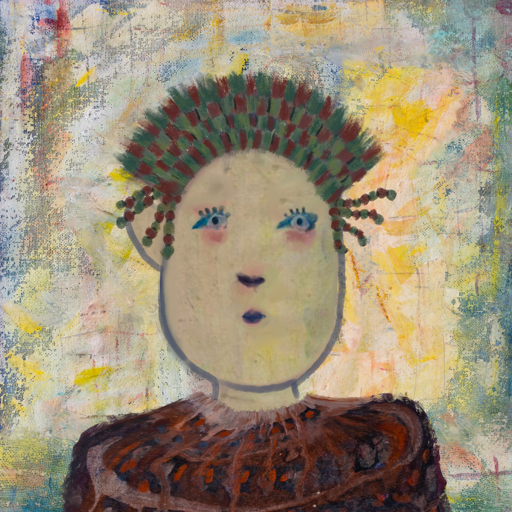
Background: Irani, Head And Neck Front: Hill_Girl, Face Front: Hill_Girl, Bust: Hypocrite, Hair Front: Blank, Head Accessory: After_Raid_Crown, Second Necklace: Blank, Necklace: Blank, Baby: Blank